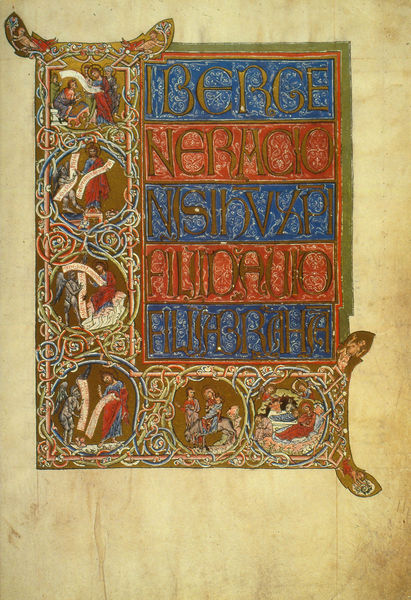
Titel: Das Goslarer Evangeliar
Institution: Goslar, Stadtarchiv
Schlagwörter: blau, menschen, bunt, zeichnung, rot, bibel, gold, blatt, engel, farbig, schrift, bücher, figuren, buch, titel, illustration, buchstaben, kreise, initiale, titelblatt, buchdruck, leben, christus, heilige, schreiber, miniatur, szenen, sakral, sicher, latein, ikonographie, bildfolge, buchmalerei, evangelium, blattgold, schriftbänder, irland, l, liber, unziale, lateiin, intiale